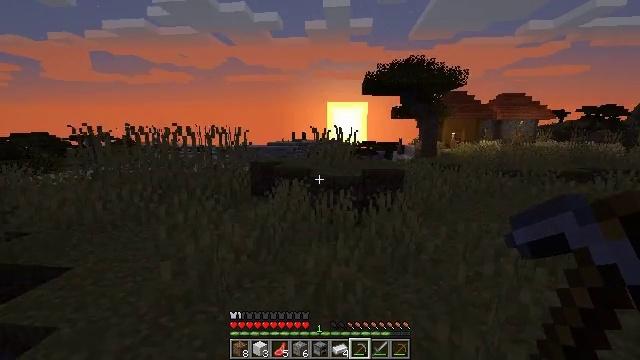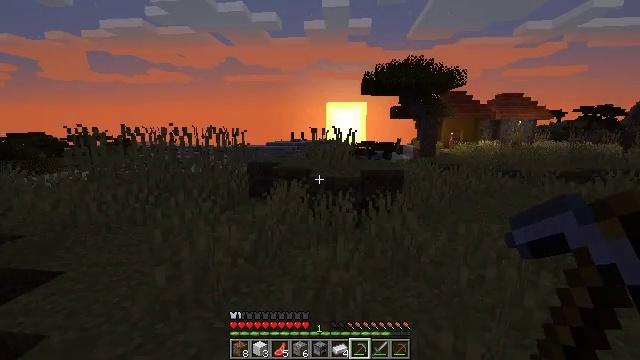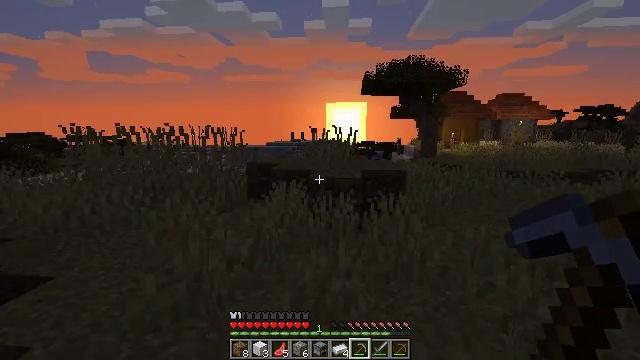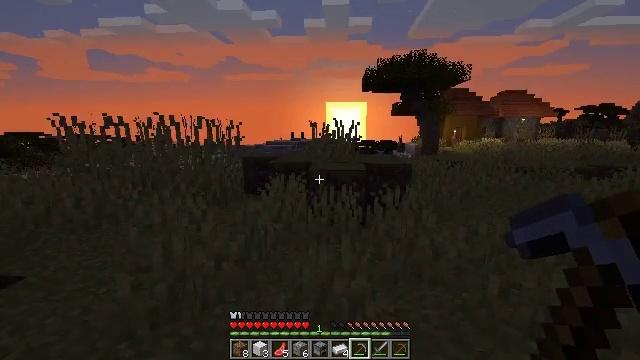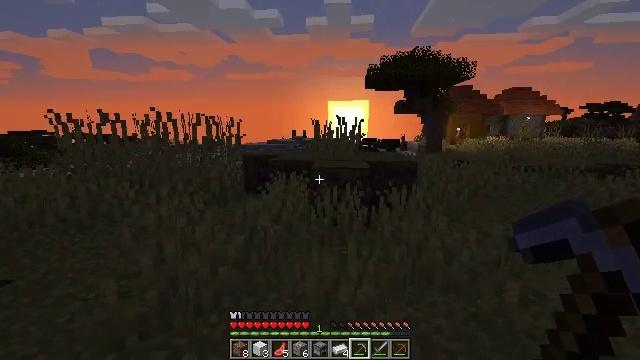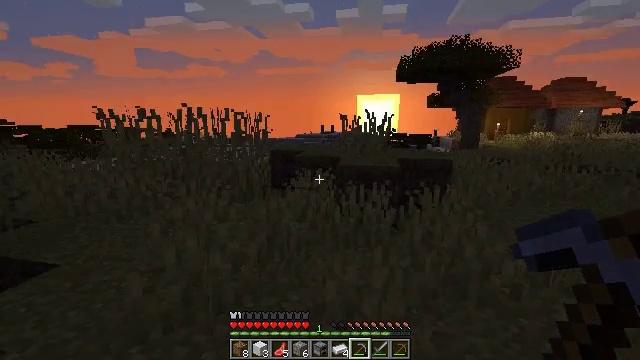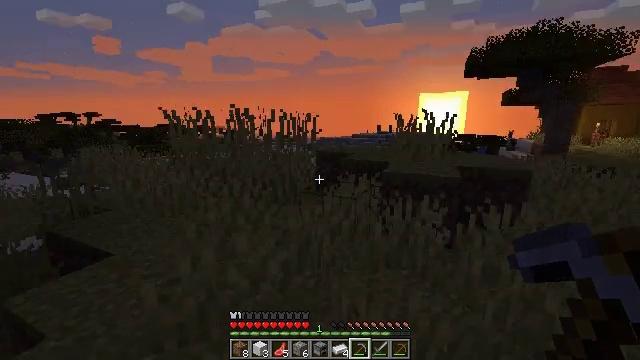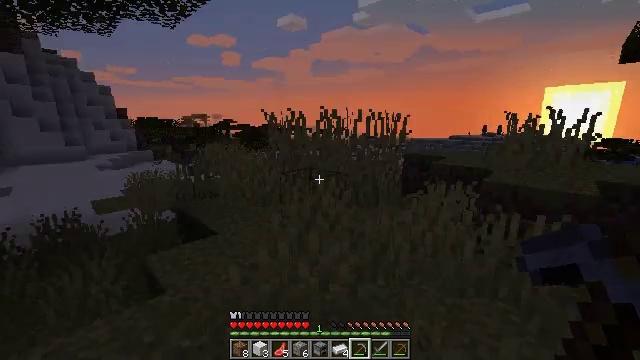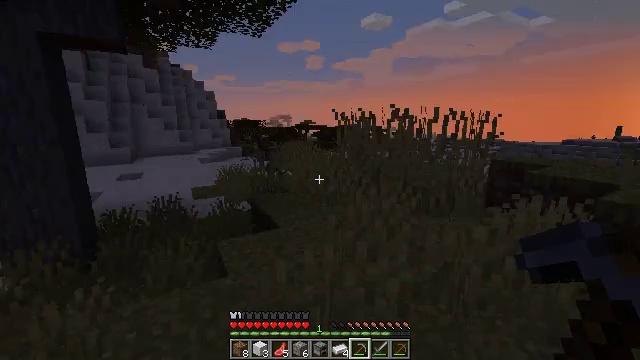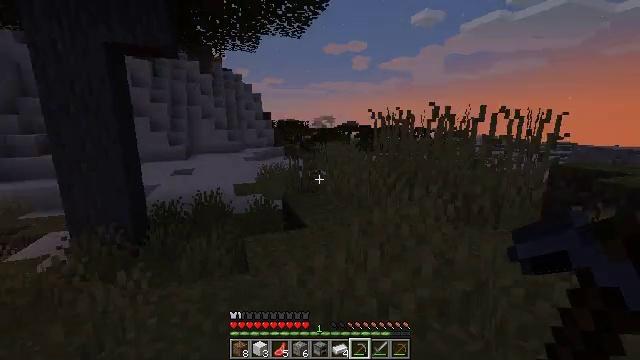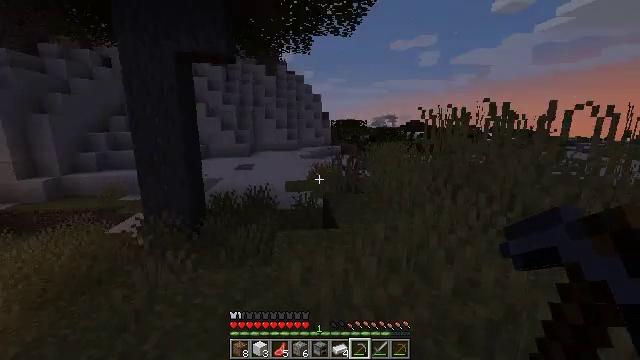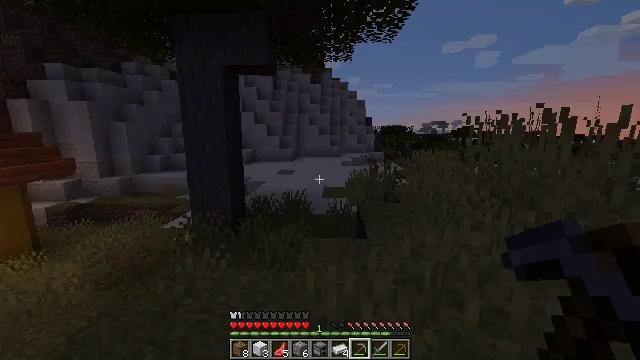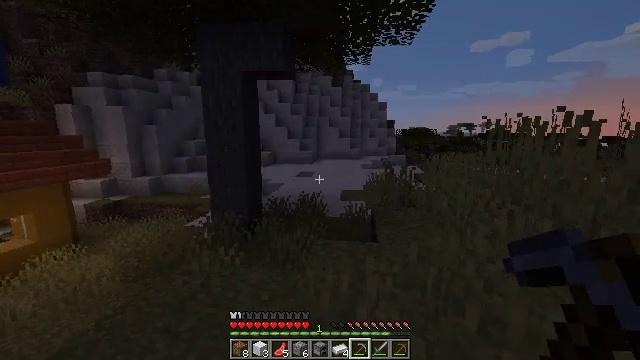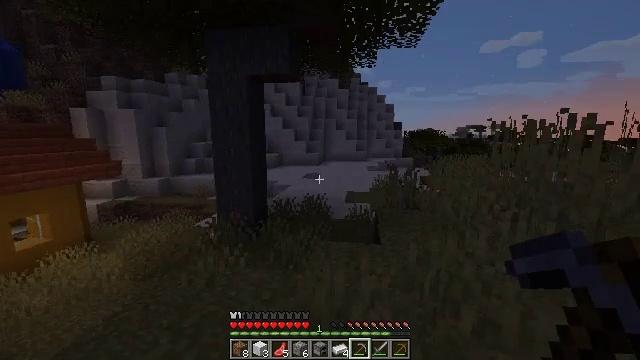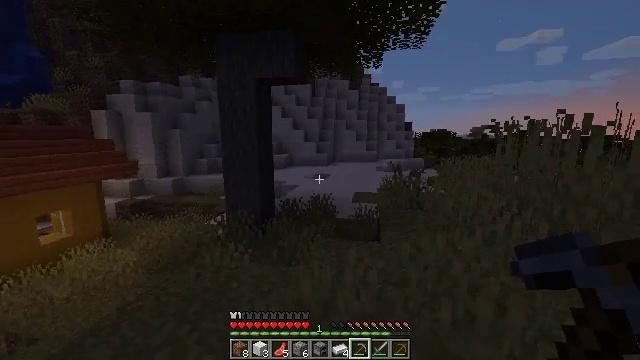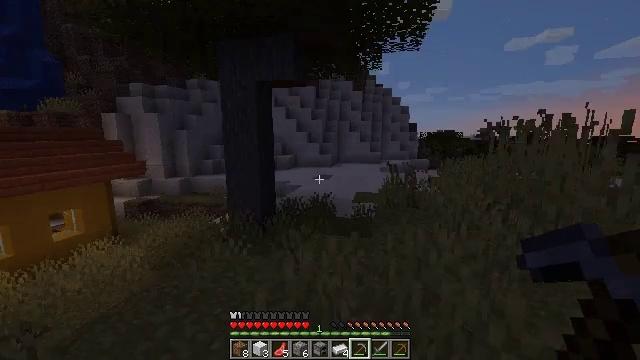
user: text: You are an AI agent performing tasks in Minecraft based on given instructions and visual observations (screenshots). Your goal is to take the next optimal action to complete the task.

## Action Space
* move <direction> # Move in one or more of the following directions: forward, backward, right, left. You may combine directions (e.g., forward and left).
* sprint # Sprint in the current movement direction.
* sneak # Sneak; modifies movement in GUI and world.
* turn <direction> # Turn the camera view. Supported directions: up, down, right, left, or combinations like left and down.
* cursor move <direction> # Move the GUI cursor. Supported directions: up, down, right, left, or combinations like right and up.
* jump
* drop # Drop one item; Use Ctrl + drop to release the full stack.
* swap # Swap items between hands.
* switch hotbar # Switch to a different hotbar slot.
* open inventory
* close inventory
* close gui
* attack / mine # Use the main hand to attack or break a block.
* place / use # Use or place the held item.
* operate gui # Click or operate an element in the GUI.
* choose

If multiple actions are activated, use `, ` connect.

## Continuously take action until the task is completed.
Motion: motion action
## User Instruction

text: Attack the orange bed to pick it up.
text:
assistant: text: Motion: move forward
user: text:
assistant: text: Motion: move forward
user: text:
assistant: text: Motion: move forward
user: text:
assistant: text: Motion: move forward
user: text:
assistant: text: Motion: move forward and move right, turn left and down
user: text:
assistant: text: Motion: move forward and move right, turn left
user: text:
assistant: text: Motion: move forward and move right, turn left
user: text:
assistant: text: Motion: move forward and move right, turn left
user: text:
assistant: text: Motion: move right, turn left
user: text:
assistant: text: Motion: move right, turn left
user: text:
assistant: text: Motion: move right, turn left and up
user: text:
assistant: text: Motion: move back and move right, turn left
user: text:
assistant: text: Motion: move back and move right, turn left
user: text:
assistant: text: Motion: move back and move right, turn left
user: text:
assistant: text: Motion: move back and move right, turn left
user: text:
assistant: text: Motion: move back and move right
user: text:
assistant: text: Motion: move back and move right
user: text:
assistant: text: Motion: move back and move right
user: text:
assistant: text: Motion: move back and move right
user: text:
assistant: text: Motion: move back and move right
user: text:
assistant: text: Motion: move right, turn right
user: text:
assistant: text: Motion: move right, turn right
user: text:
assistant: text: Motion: move right, turn right
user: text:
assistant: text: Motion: move right, turn right
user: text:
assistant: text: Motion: move right, turn right
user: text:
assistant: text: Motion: move forward and move right, turn right and down
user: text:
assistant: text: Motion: move forward and move right, turn right and down
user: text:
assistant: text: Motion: move forward and move right, turn right
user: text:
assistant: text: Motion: move forward and move right
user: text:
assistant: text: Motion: move forward and move right